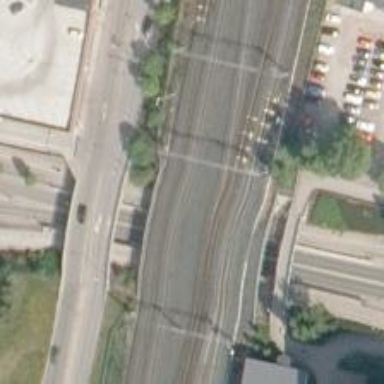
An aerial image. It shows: Bridge used by trains with continuous electrified contact lines.